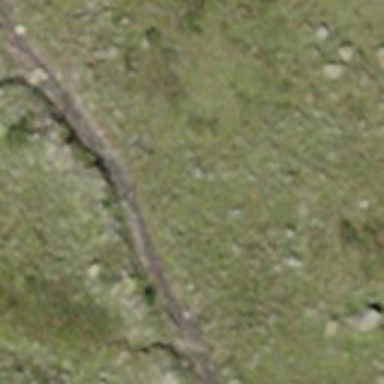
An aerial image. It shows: Gravel path.